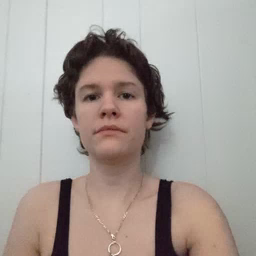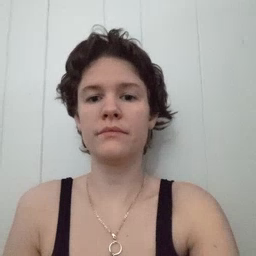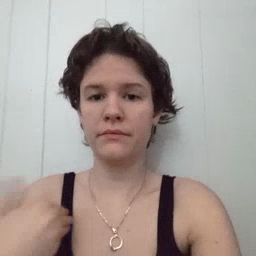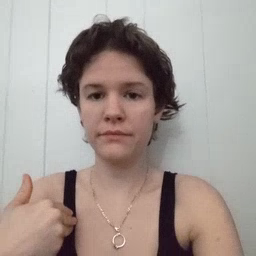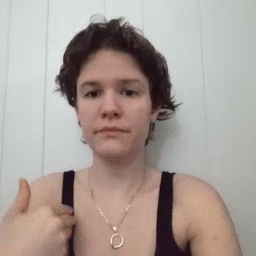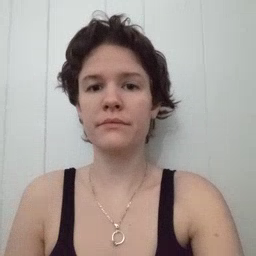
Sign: have